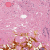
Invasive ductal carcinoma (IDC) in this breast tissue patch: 0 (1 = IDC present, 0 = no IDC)